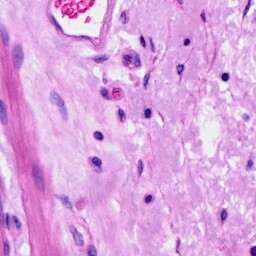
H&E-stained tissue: Ovarian